Question: I am creating a data heavy application with lots of use of Ajax and Javascript.
It is really beginning to struggle when selecting values which return a huge amount of data.
This is more of a discussion than a question, but would anyone know of a more efficient way of doing the below? It is also in a loop which may be called up to 5000 times, as you can imagine this is very browser heavy.
'''
.append($('<li></li>')
.addClass('wo')
.append($('<h2></h2>')
.text(item.WorksOrderNumber + '/A-' + item.OperationNumber)
)
)
.append($('<li></li>')
.addClass('handle')
.append($('<span></span>')
.addClass('icon-move')
)
)
.append($('<li></li>')
.addClass('partno')
.append($('<span></span>')
.addClass('secondary radius label')
.text(item.PartDescription)
)
)
.append($('<li></li>')
.addClass('quantity show-for-medium-up')
.append($('<span></span>')
.addClass('secondary radius label')
.text('x' + item.PlannedQuantity)
)
)
.append($('<li></li>')
.addClass('date')
.append($('<span></span>')
.addClass('secondary radius label')
.append($('<span></span>')
.addClass('icon-clock')
.text(' ')
)
.text(item.PlannedStartDate)
)
)
.append($('<li></li>')
.addClass('status')
.append($('<span></span>')
.addClass('secondary radius label')
.text(item.WorksOrderOperationStatus)
)
)
.append($('<li></li>')
.addClass('colour colour-' + item.Colour)
)
.append($('<li></li>')
.addClass('preceding')
.append($('<span></span>')
.addClass('secondary radius label')
.text('Preceding: ' + item.Preceding)
)
)
'''

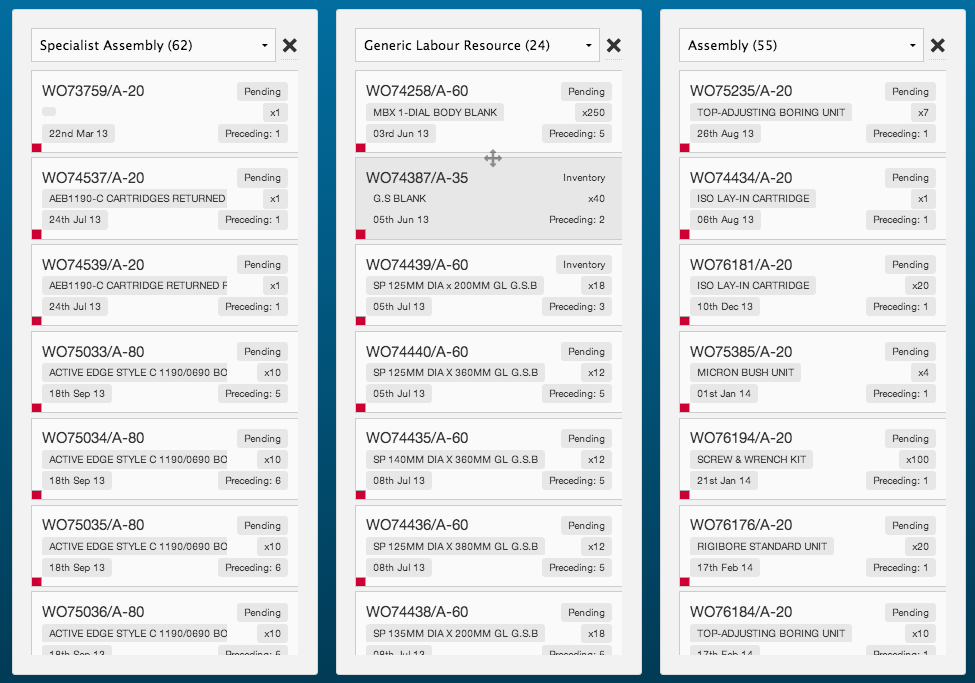
Answer: In terms of frontend performance of appending elements, it's faster to build an array of jQuery objects and then bulk append. jQuery can handle the array, it does something behind the scenes that makes it much faster than individual '.append()' calls:
Use an array
'''
var works = [];
'''
And iterate through your data, on each iteration adding to the array. For example:
'''
works.push( $('<li></li>')
.addClass('wo')
.append($('<h2></h2>')
.text(item.WorksOrderNumber + '/A-' + item.OperationNumber)
)
) );
'''
This is perhaps even faster than that, though it needs investigating. The result would be the same:
'''
works.push( $('<li class="wo"><h2>' + item.WorksOrderNumber + '/A-' + item.OperationNumber + '</h2></li>');
'''
Once your array is ready to go, then '.append(works)' on your container.
Here's a jsperf test proving this is faster: <URL>.
An even faster way is to use fragments as shown in the fragment example in that jsperf test, you may want to read into fragments before taking that approach.
Also, you mention about the loop being called up to 5000 times. Assuming these are up to 5000 records that you're referring to, if at all possible you may want to investigate some kind of pagination or filtering on the server side. Let your server side code do the heavy lifting!